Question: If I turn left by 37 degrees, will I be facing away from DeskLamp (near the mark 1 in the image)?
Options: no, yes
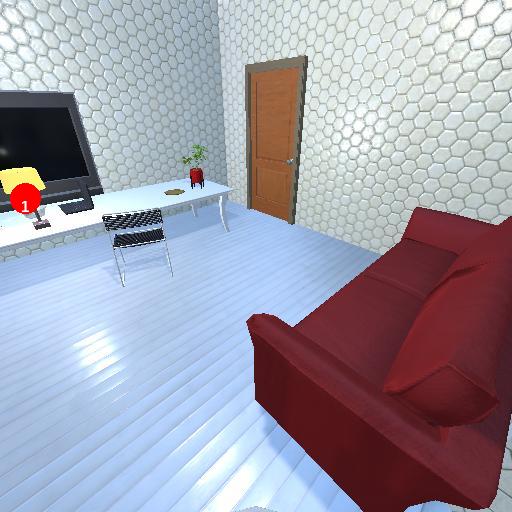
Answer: no